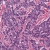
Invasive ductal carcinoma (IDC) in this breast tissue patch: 1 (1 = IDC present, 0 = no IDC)